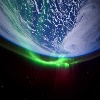
Label: cloud